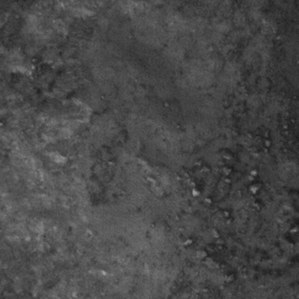
Label: frost